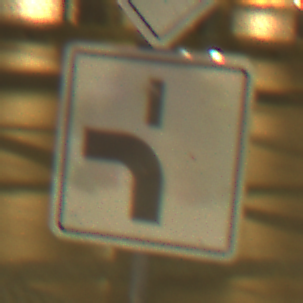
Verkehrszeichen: VerlaufVorfahrtsstrasse5
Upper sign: Vorfahrtsstrasse
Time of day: Night
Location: Outdoor (Urban)
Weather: Overcast
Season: NotSpecified
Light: Artificial